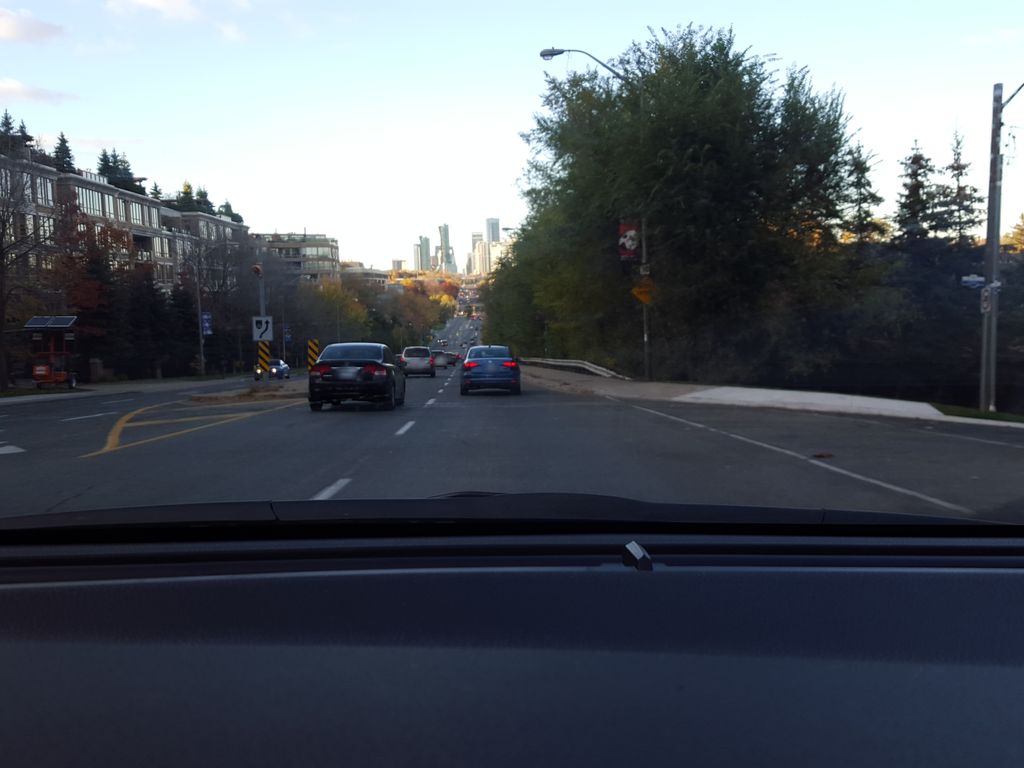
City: toronto